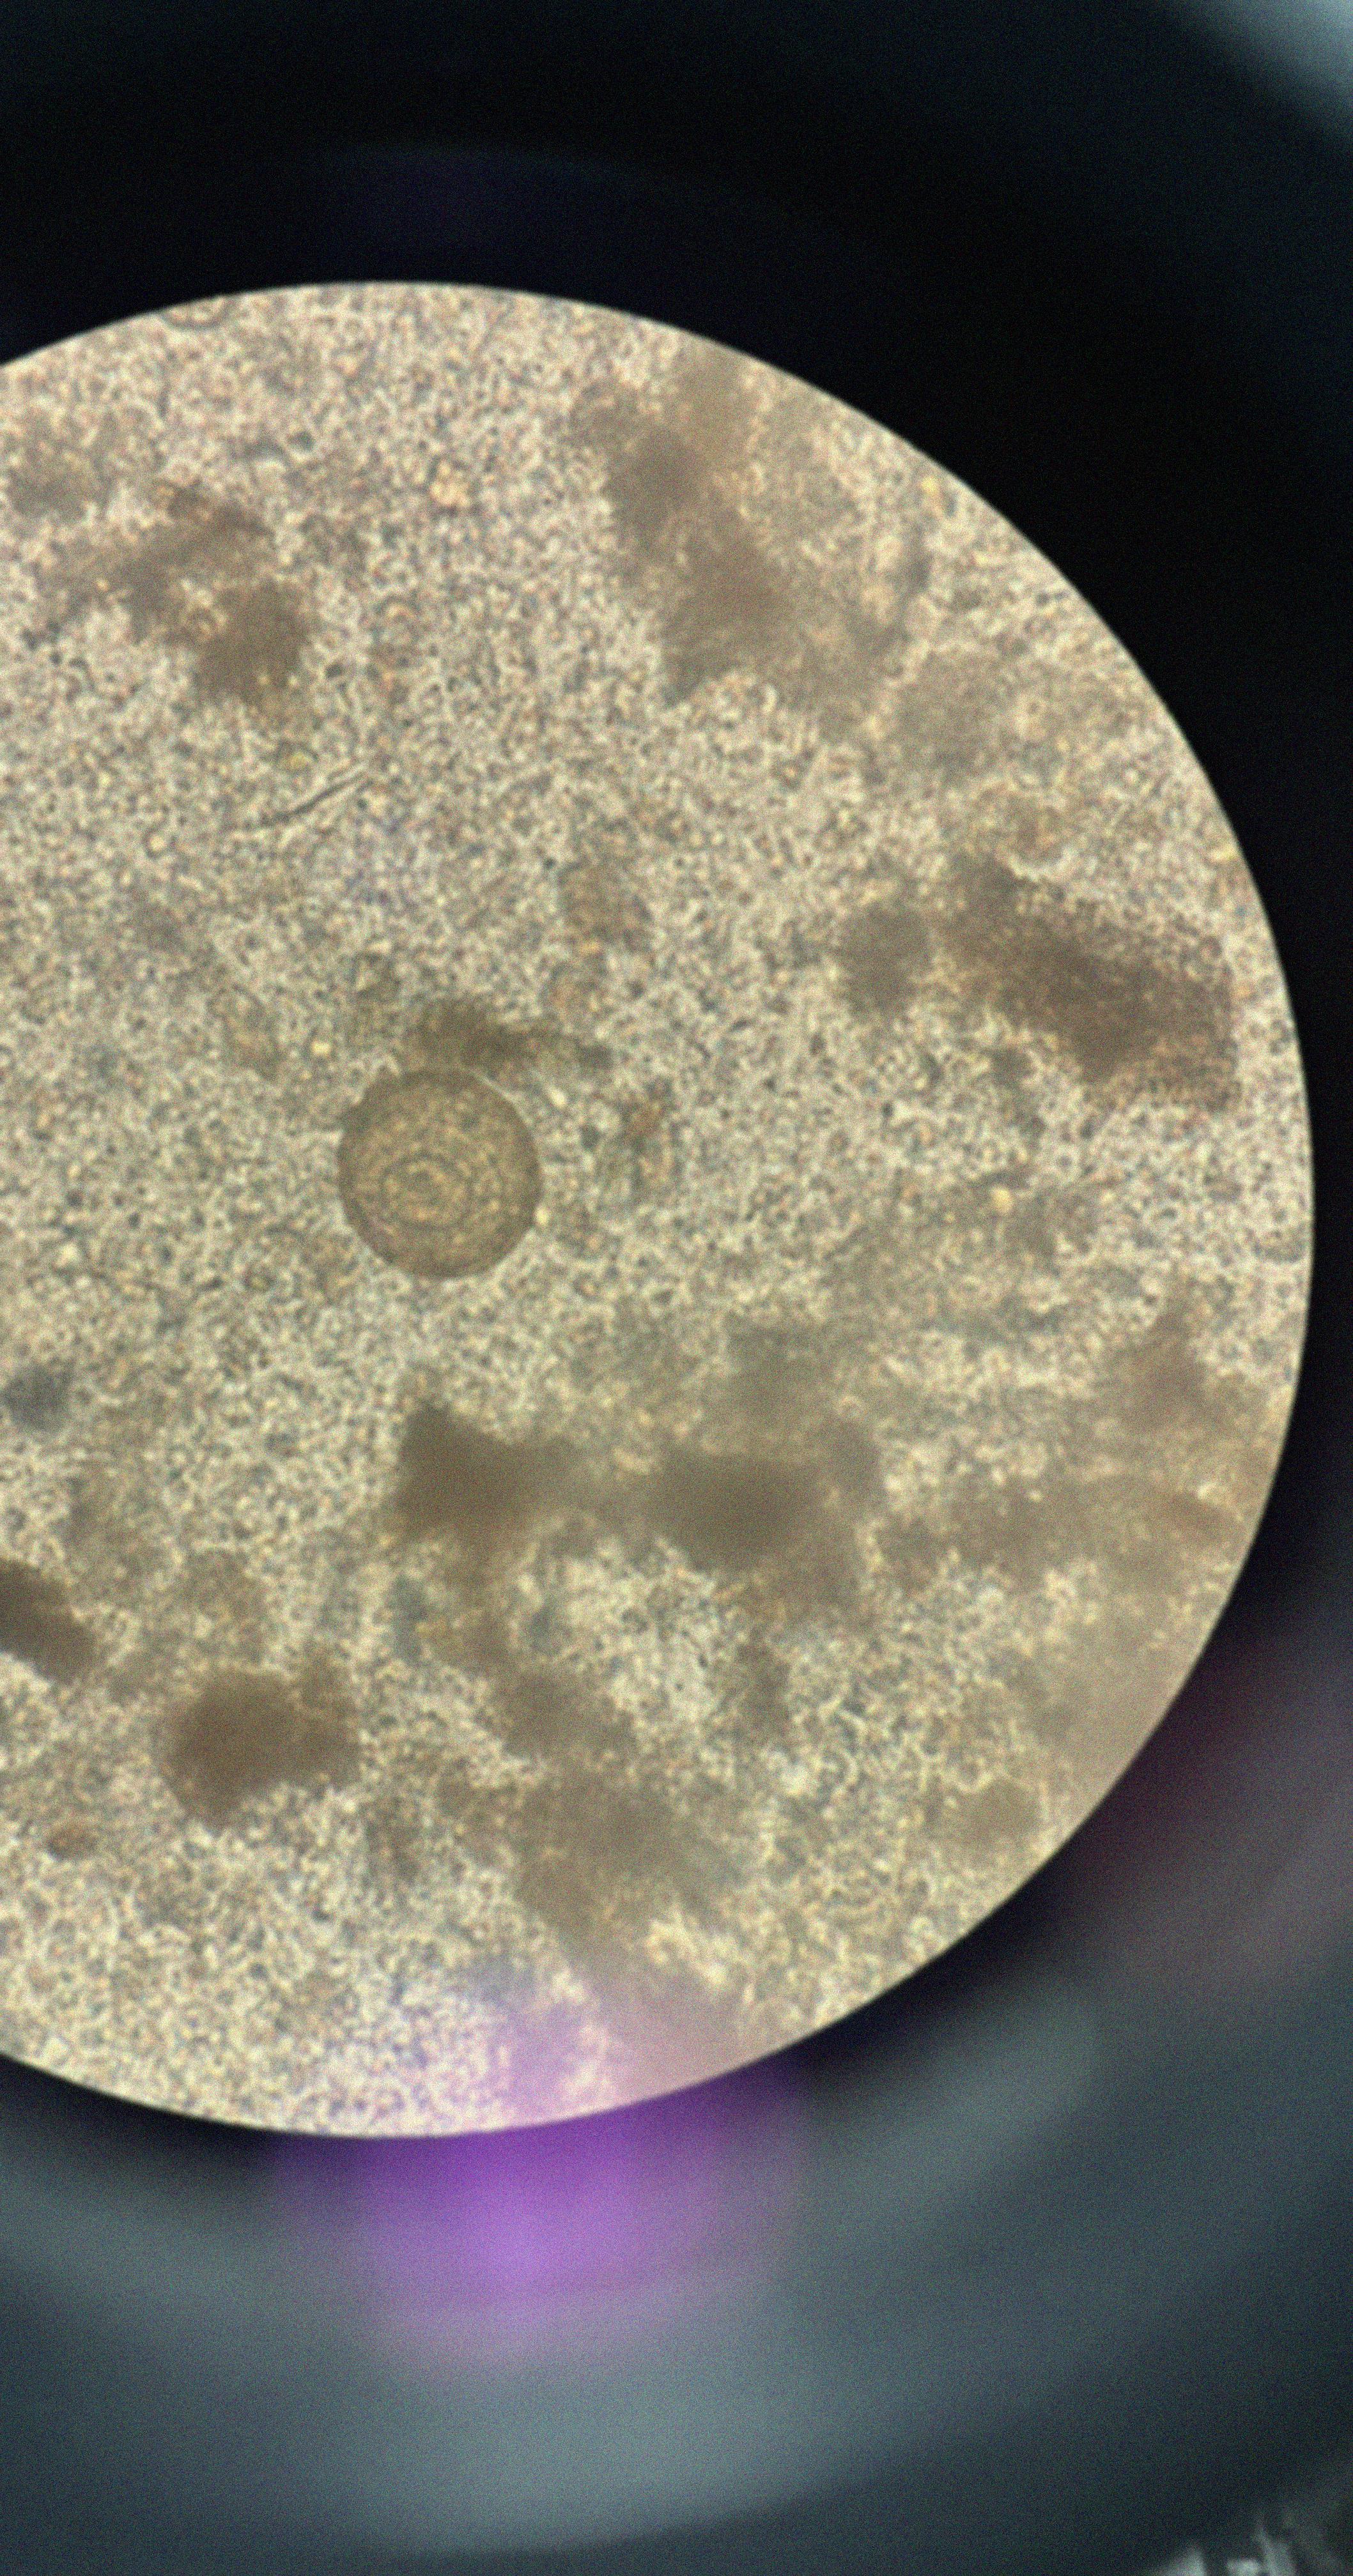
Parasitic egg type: Hymenolepis diminuta